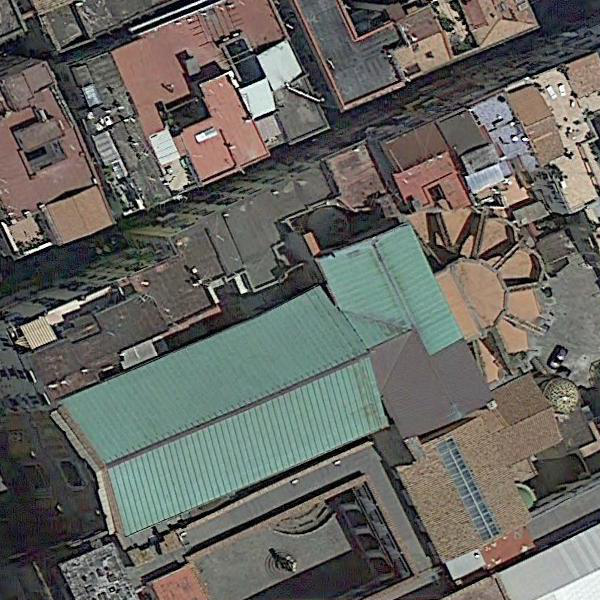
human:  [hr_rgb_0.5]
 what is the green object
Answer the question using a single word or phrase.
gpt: building